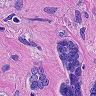
Metastatic tissue present: yes